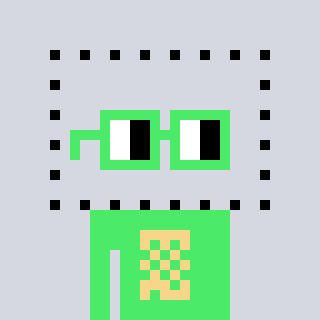
a pixel art character with square light green glasses, a void-shaped head and a teal-colored body on a cool background